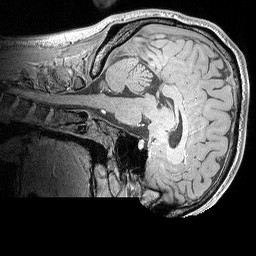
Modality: MP2RAGE
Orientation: sagittal
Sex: male
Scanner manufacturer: siemens
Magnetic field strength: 3 T
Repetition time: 5 s
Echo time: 0.00292 s